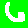
Digit: 6